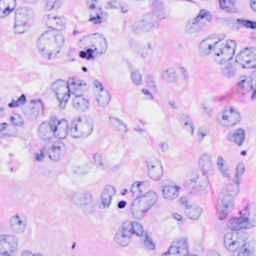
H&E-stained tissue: Breast